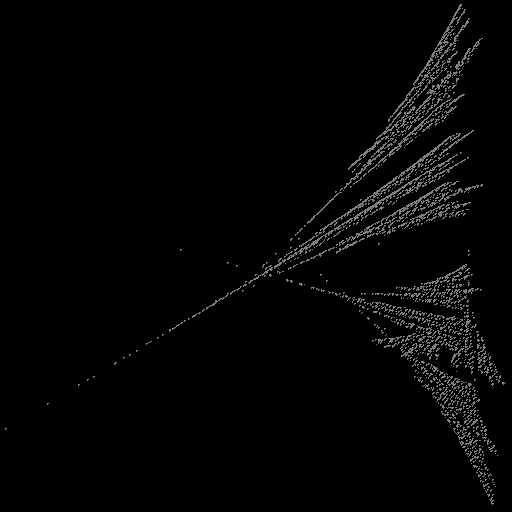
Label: ginkgo